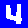
Digit: 4